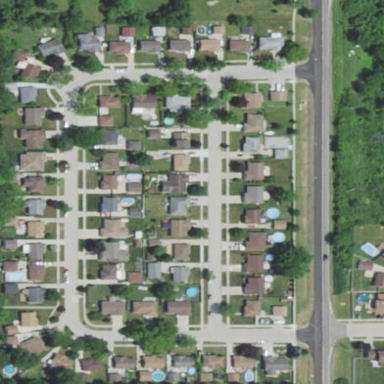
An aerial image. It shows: Single-family residential area.